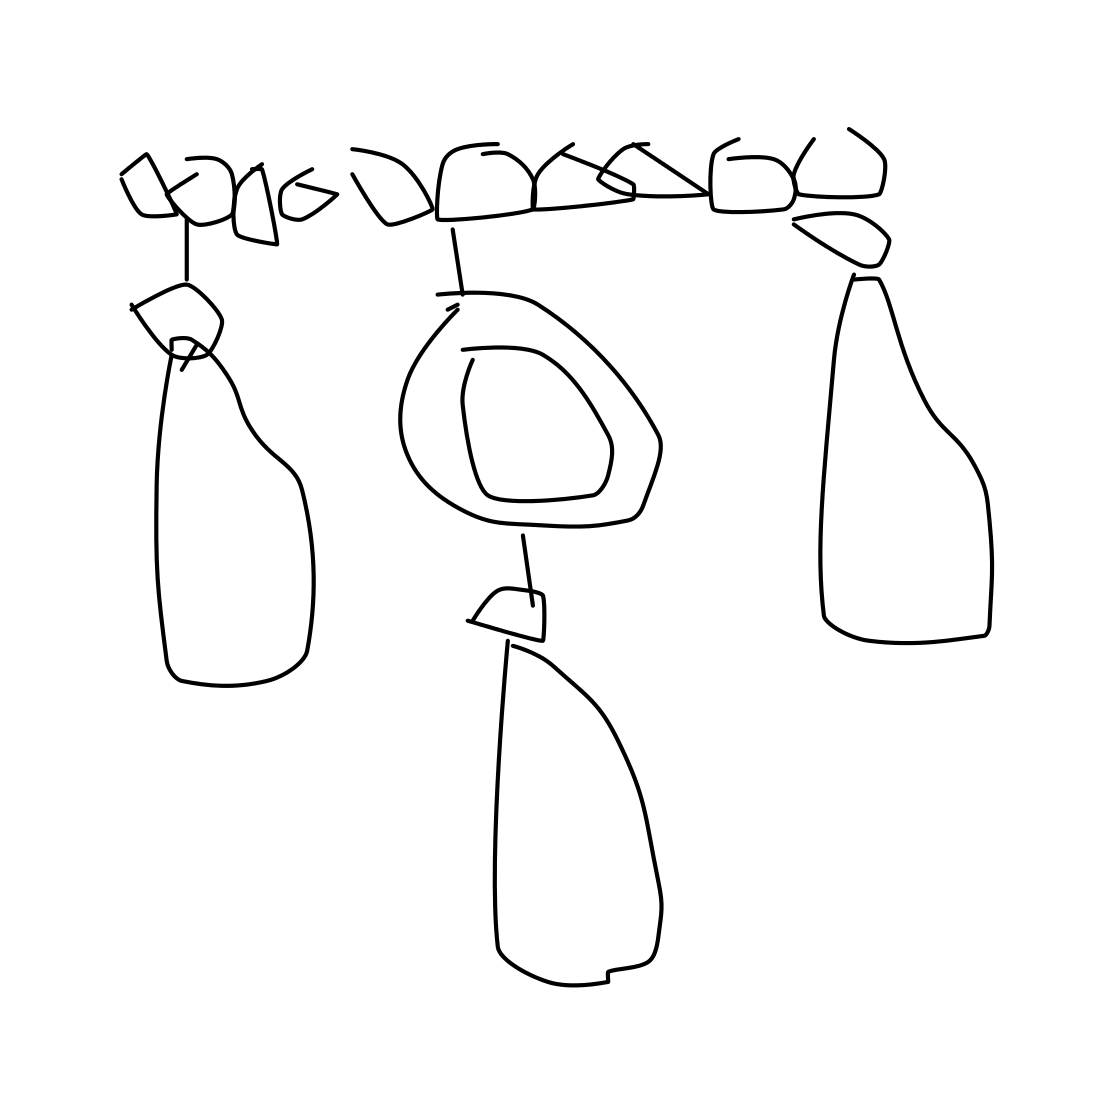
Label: chandelier